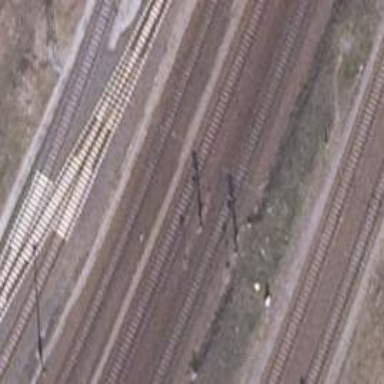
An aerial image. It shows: Railway signal.